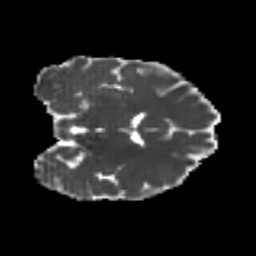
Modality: MD
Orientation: coronal
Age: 19
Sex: female
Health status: healthy
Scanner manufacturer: philips
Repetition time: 7.389 s
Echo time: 0.08599 s